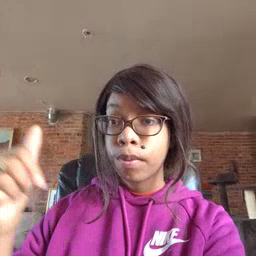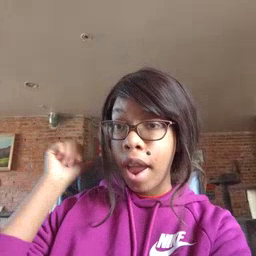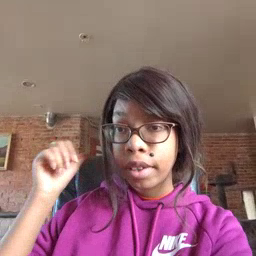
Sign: backyard